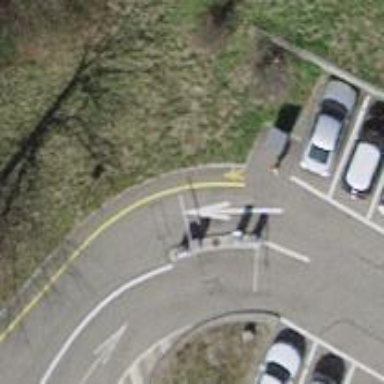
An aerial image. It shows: Lift gate barrier.